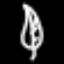
Label: leaf